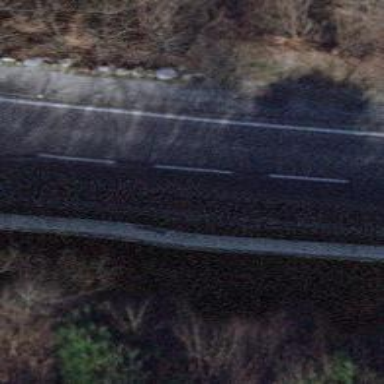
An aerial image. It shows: Tertiary road with cycle lane on the left.